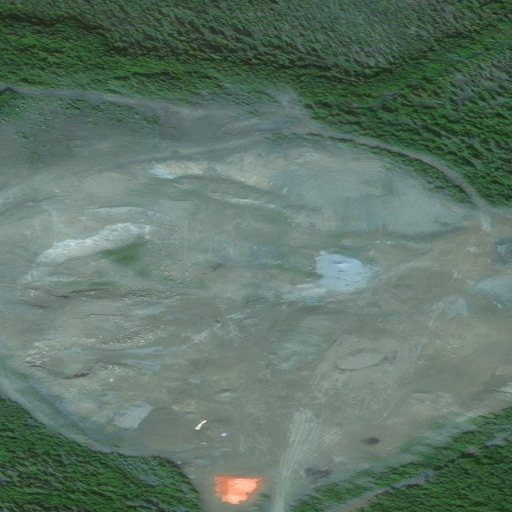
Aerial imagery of mountain in Alaska named Paradise Hill containing only unknown